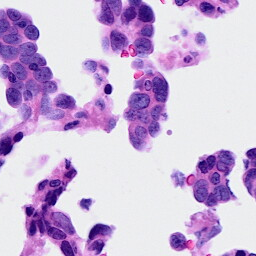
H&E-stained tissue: Ovarian